空间内存在三点 \(A\)、\(B\)、\(C\)，满足 \(AB = AC = BC = 1\)，在空间内取不同两点（不计顺序），使得这两点与 \(A\)、\(B\)、\(C\) 可以组成正四棱锥，求方案数为\underline{\quad\quad}.
【解答】
【答案】$\boldsymbol{9}$

\vspace{1em}
\noindent
【解析】因为空间中有三个点 \(A\)、\(B\)、\(C\)，且 \(AB = BC = CA = 1\)，不妨先考虑在一个正四棱锥中，哪三个点可以构成等边三角形，同时考虑 \(\triangle ABC\) 三边的轮换对称性，可先分为两种大情况，即以下两种：

\vspace{1em}
\noindent
第一种：\(\triangle ABC\) 为正四棱锥的侧面，如图 1，此时 \(AB\)、\(BC\)、\(AC\) 分别充当为底面正方形的一边时，对应的情况数显然是相同的；不妨以 \(BC\) 为例，此时符合要求的另两个点如图 1 所示，显然有两种情况，考虑到 \(\triangle ABC\) 三边的轮换对称性，故而总情况有 6 种；

\vspace{1em}
\noindent
第二种：\(\triangle ABC\) 为正四棱锥的对角面，如图 2，此时 \(AB\)、\(BC\)、\(AC\) 分别充当底面正方形的一对对角线时，对应的情况数显然也是相同的；不好以 \(BC\) 为例，此时符合要求的另两个点图 2 所示，显然只有一种情况，考虑到 \(\triangle ABC\) 三边的轮换对称性，故而总情况有 3 种；

\vspace{1em}
\noindent
综上所述：总共有 9 种情况。
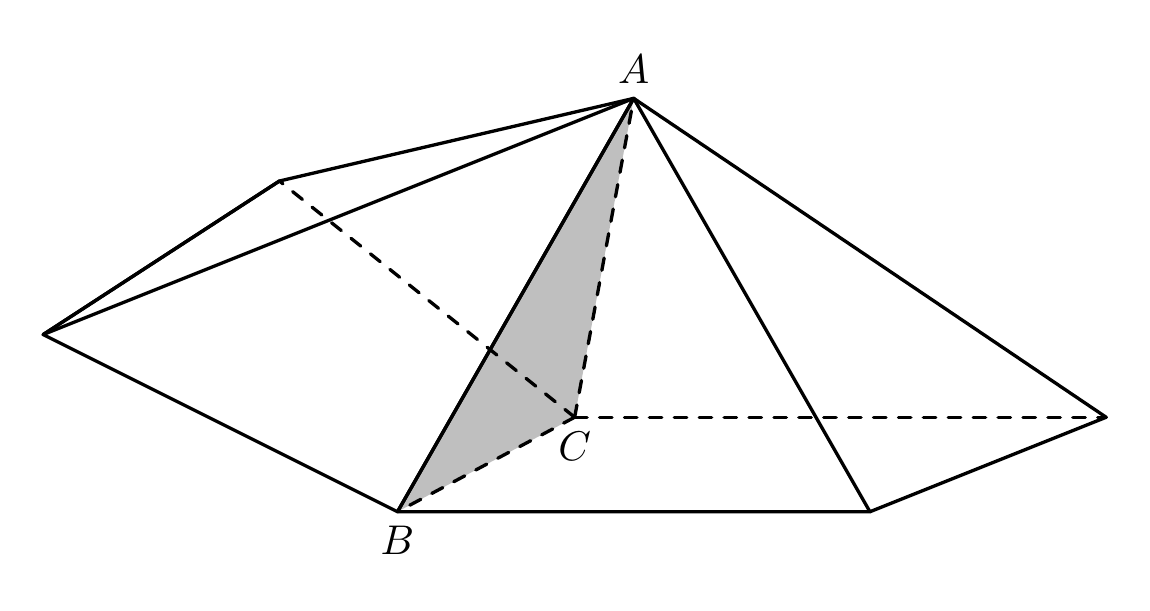
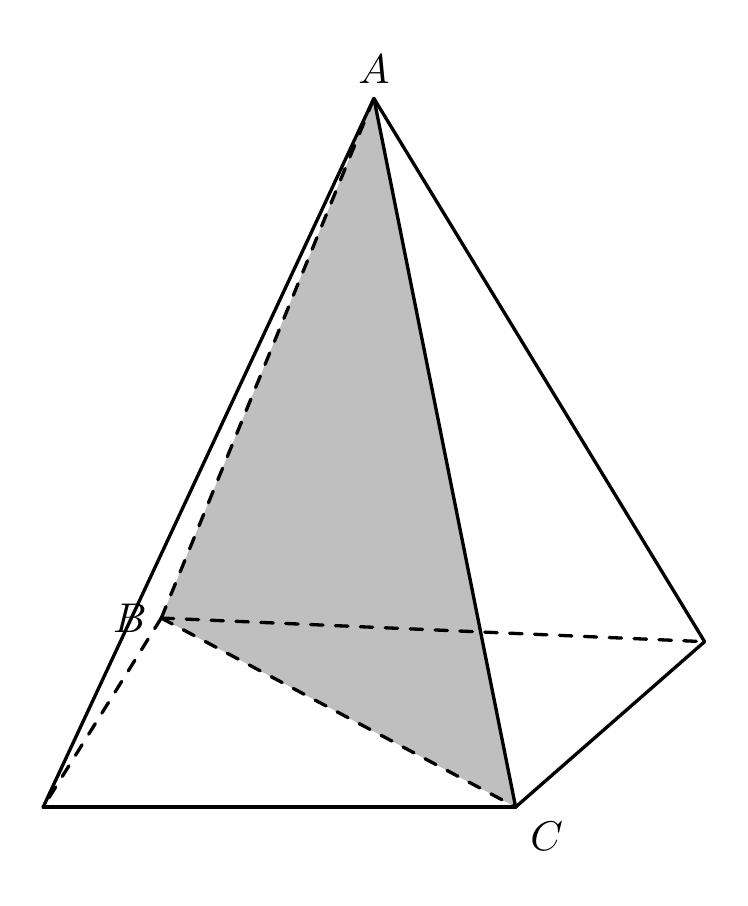